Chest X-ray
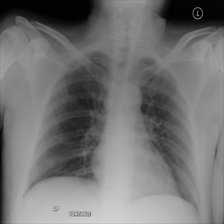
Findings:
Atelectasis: negative
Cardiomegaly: negative
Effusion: negative
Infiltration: negative
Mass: negative
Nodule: negative
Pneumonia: negative
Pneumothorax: negative
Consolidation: negative
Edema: negative
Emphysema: negative
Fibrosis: negative
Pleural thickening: negative
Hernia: negative